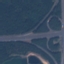
Label: Highway